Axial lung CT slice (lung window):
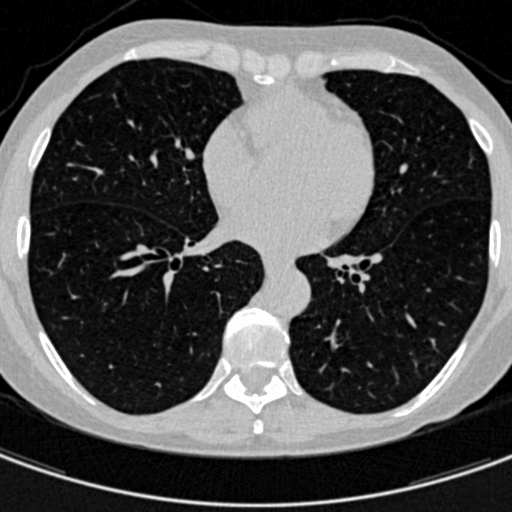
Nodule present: no